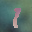
Label: 1